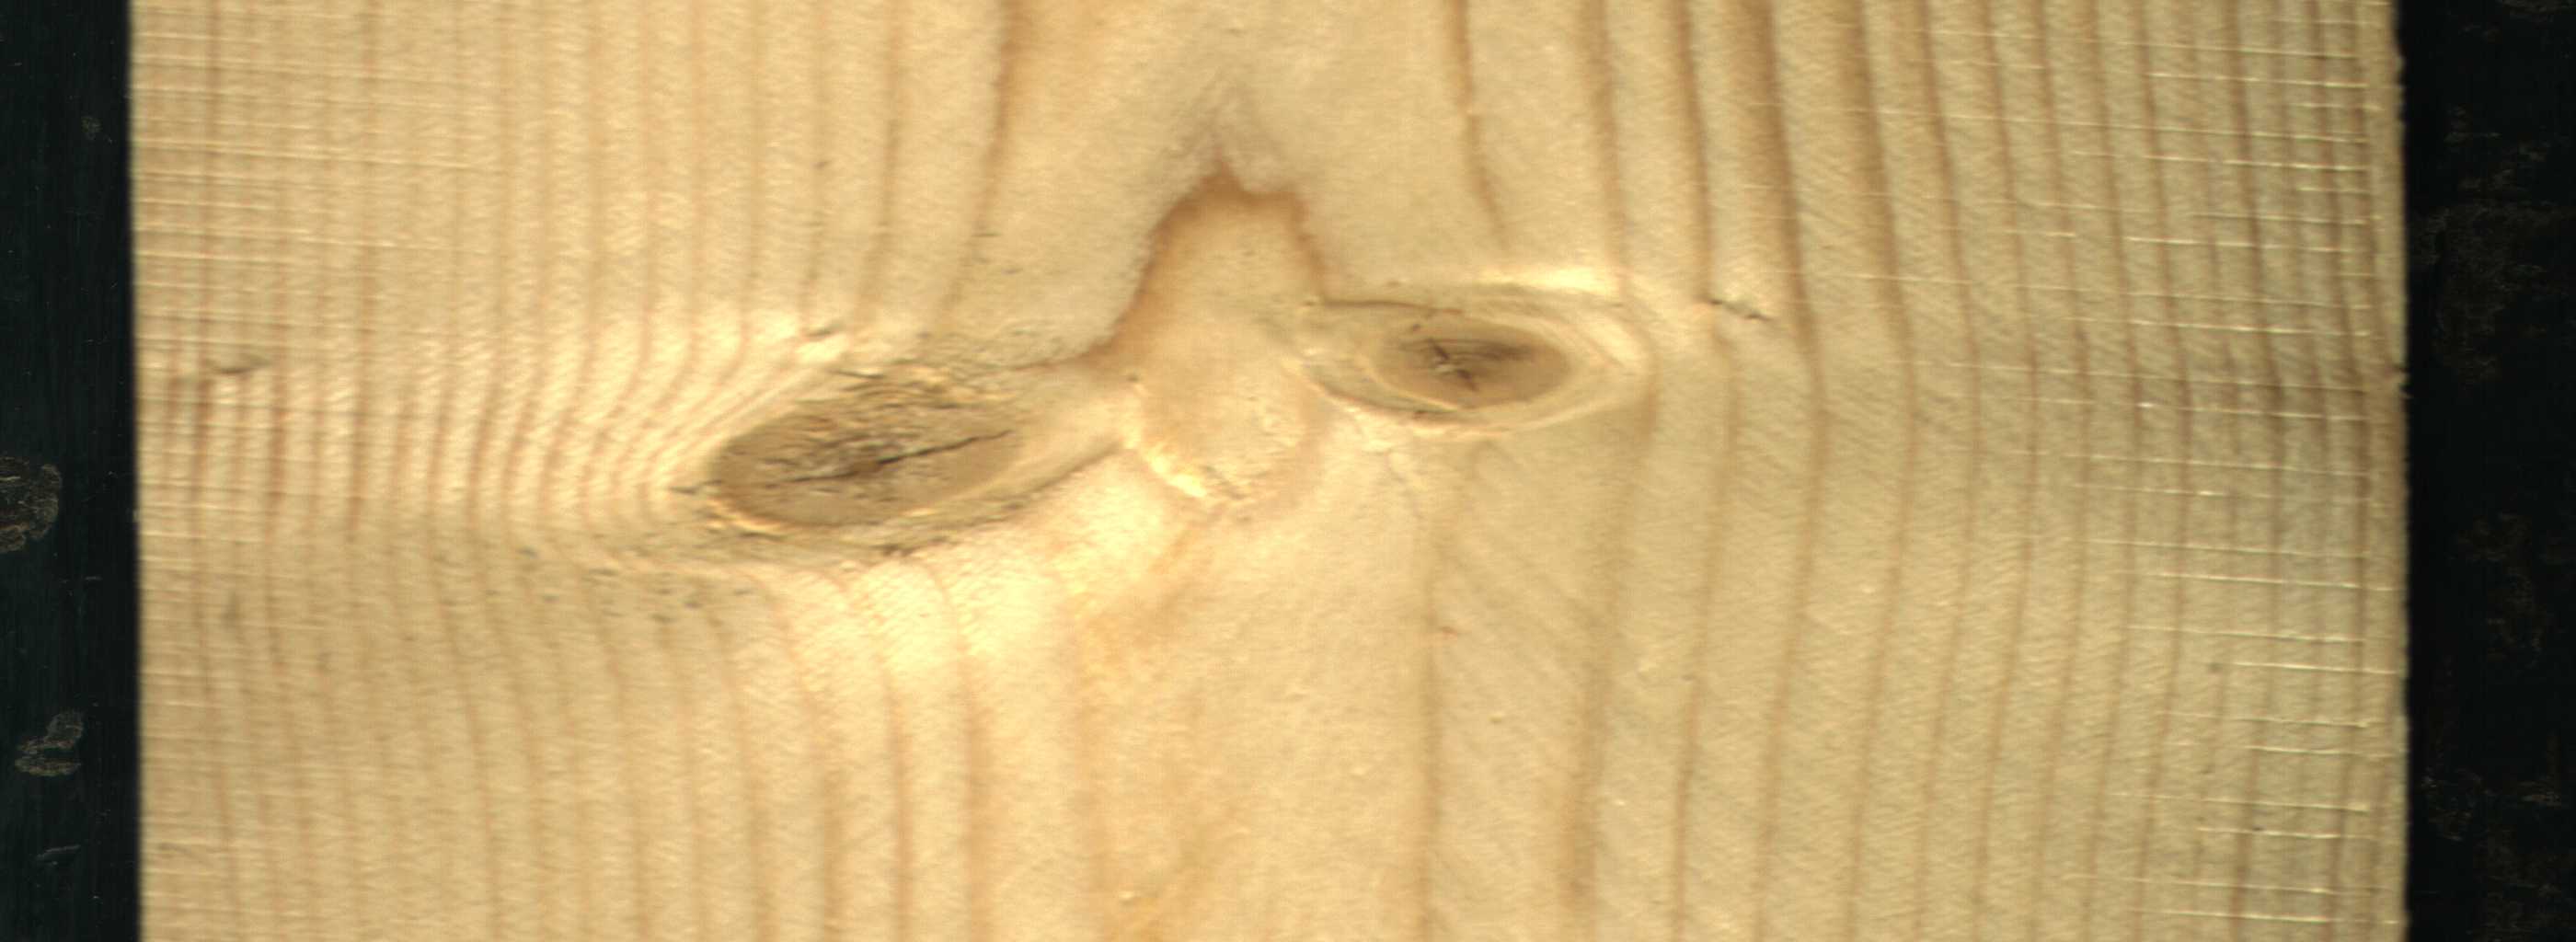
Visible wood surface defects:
knot_with_crack
knot_with_crack